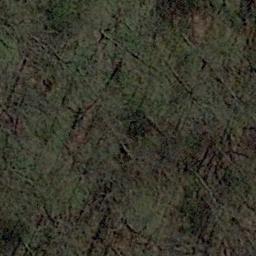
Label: forest